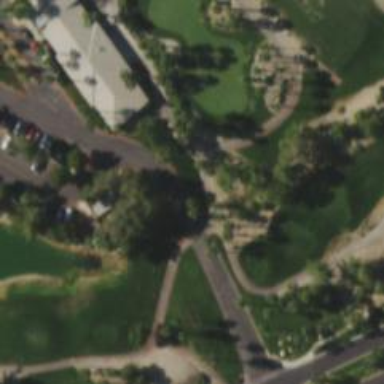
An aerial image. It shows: Path for golf carts.